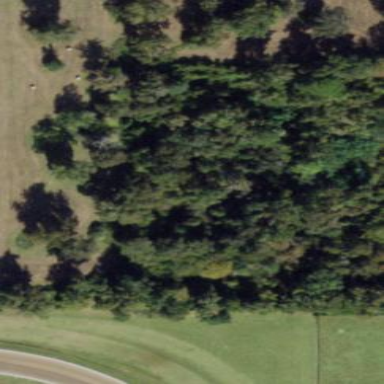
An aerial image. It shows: Mixed leaf woodland.